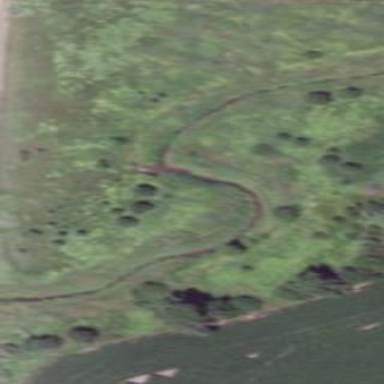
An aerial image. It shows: Beautiful meadow.